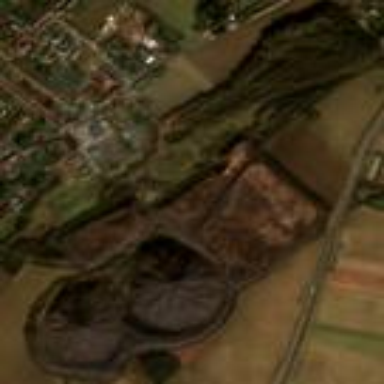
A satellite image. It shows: Slag heap used as landfill.